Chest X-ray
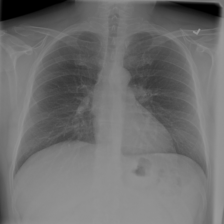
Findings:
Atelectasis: negative
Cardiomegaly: negative
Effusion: negative
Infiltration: negative
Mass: negative
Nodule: negative
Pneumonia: negative
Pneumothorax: negative
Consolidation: negative
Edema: negative
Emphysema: negative
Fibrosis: negative
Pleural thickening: negative
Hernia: negative